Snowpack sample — Buffalo Mountain, Silverthorne, Colorado, USA (2/22/26, 2:02 PM MST)
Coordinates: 39.622, -106.113
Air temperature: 33 °F
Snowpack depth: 63 cm
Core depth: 50 cm
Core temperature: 28.4 °F
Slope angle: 11°, slope face: 116°
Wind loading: low
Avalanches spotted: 0
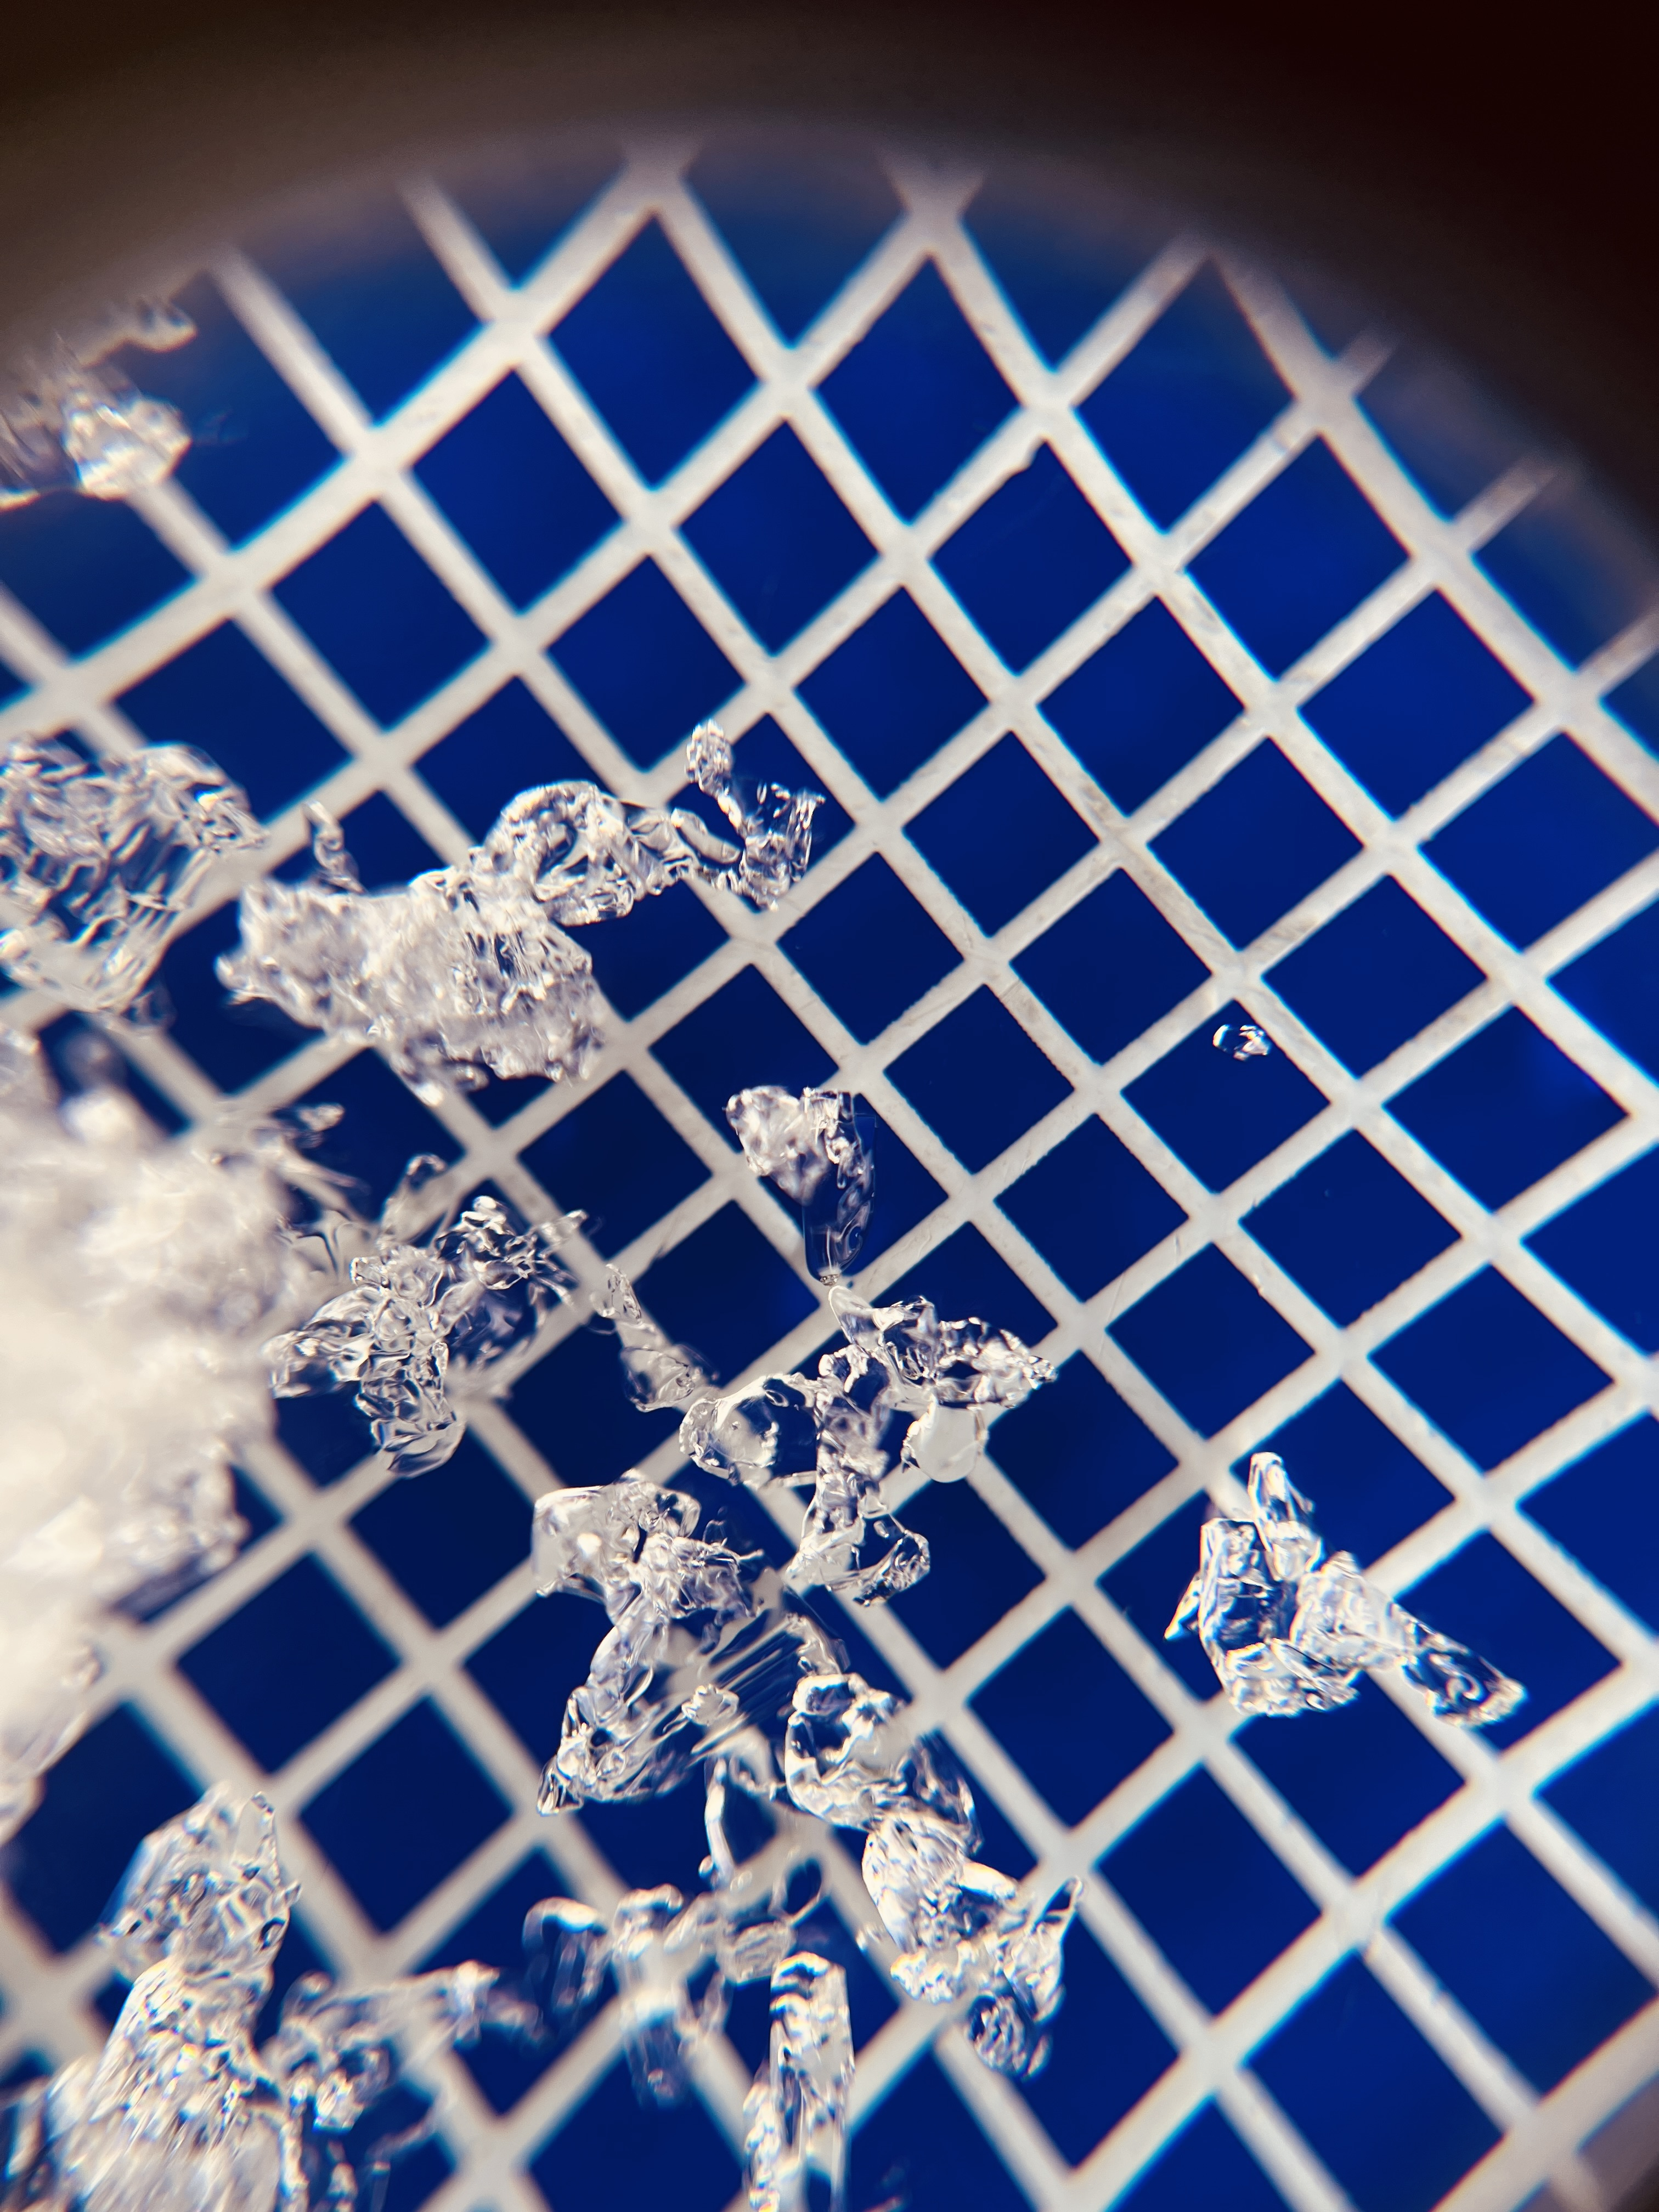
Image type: magnified_profile
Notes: In a firebreak similar to site 1, minimal wind loading with no spotted avalanches (not many faces in view though)